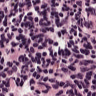
Metastatic tissue present: no